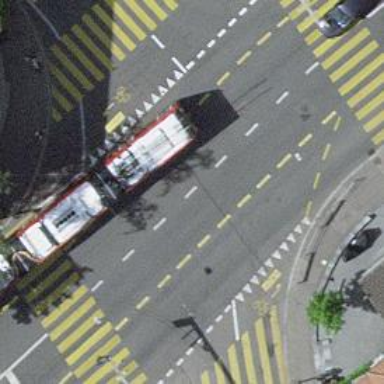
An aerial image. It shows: Road with traffic signals.